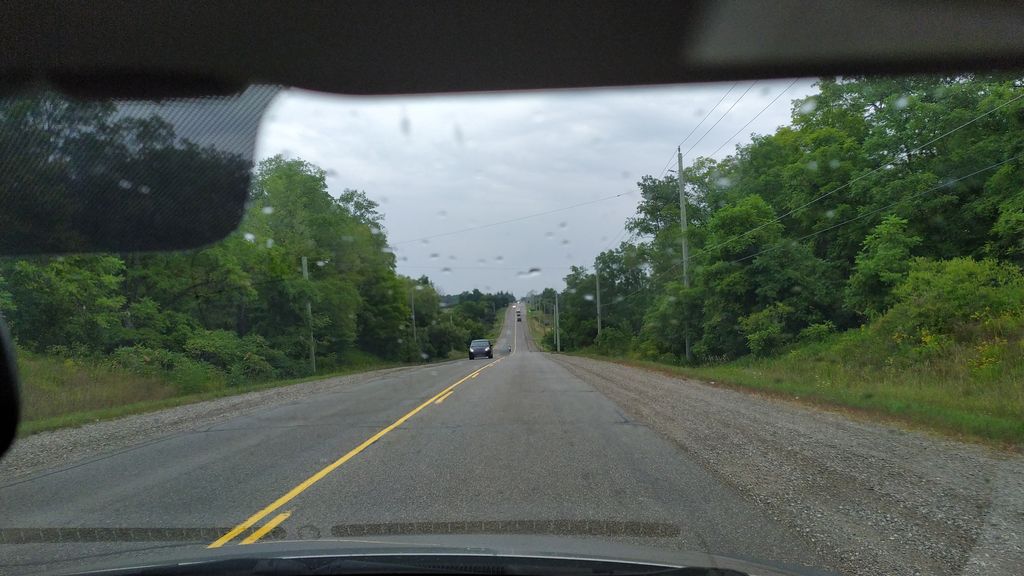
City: kitchener-waterloo